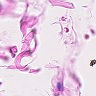
Metastatic tissue present: no